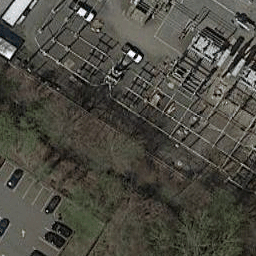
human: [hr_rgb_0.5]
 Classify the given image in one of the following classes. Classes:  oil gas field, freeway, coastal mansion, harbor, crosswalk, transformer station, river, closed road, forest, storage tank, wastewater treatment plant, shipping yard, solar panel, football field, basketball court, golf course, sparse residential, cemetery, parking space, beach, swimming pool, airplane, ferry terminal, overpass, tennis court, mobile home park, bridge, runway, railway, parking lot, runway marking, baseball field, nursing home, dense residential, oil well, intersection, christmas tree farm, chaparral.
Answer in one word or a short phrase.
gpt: transformer station